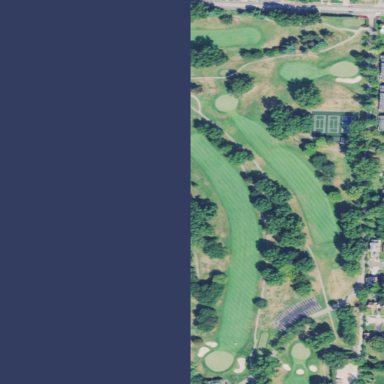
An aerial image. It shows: Area with grass used as rough in golf course.